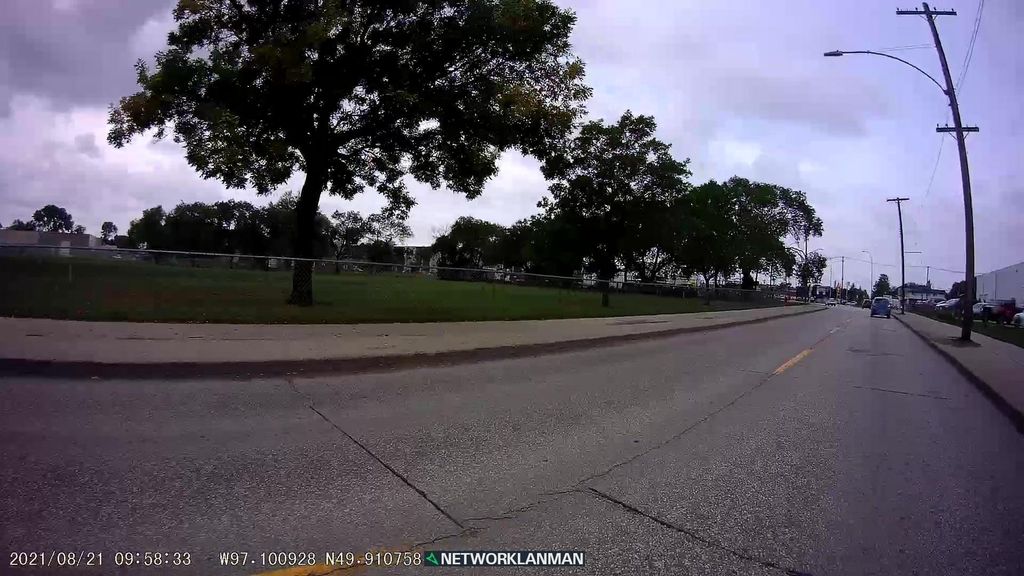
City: winnipeg